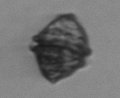
Label: Kryptoperidinium_triquetrum